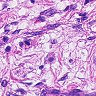
Metastatic tissue present: yes